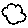
Label: cloud